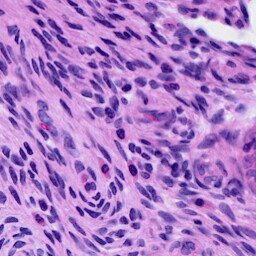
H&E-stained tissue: Cervix